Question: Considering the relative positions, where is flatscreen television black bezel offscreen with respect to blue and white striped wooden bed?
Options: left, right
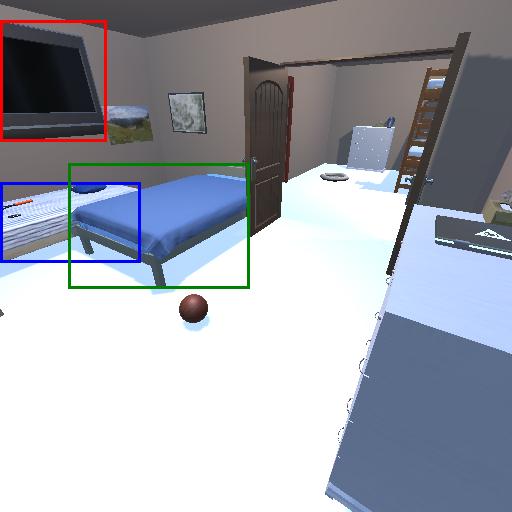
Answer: left